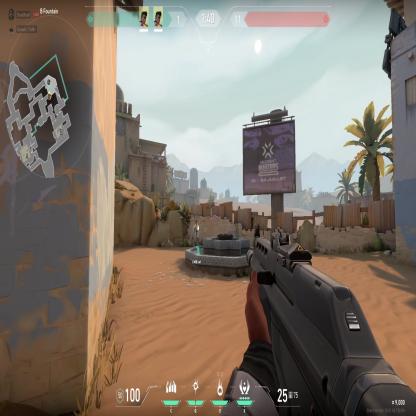
Label: teammate